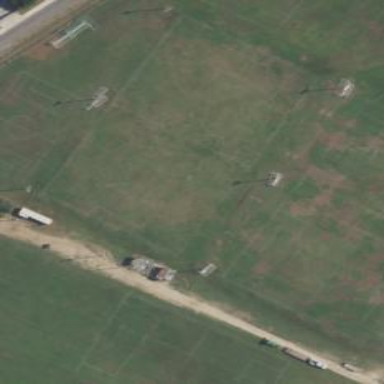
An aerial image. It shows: Soccer pitch for leisureland activities.